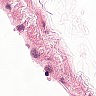
Metastatic tissue present: no